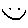
Label: smiley face